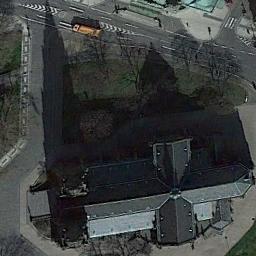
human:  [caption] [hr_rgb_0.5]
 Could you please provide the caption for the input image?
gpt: The church with two towers and the rest of the church has a cross-shaped sloping roof .

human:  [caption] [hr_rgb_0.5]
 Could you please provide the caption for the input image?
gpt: This is a church  It's in the shape of a cross .

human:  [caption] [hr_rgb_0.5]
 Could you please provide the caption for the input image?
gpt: There is a church on the open place with a road passed by .

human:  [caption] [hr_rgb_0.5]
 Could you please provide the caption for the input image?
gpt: A church with a black cross-shaped roof, Next to the church there are trees, Buildings and a road driving .

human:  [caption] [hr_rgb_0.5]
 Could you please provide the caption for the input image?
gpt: The church is in the shape of a cross .